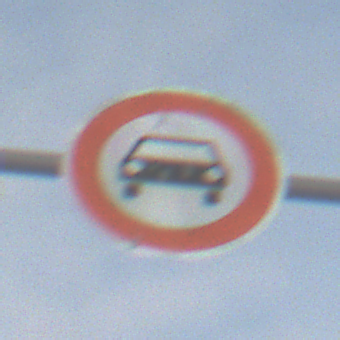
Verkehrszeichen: VerbotKraftwagen
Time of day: SunriseSunset
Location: Outdoor (Nature)
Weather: PartlyCloudy
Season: NotSpecified
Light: Natural